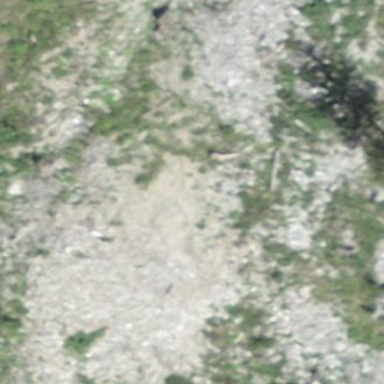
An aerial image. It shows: Natural scree.